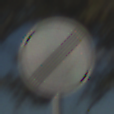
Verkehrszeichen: EndeSaemtlicherBegrenzungen
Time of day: MorningAfternoon
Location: Outdoor (Nature)
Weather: PartlyCloudy
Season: NotSpecified
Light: Natural